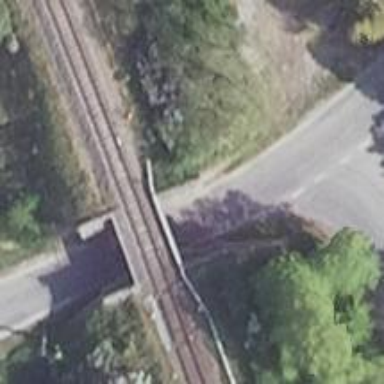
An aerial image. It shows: Railway track.